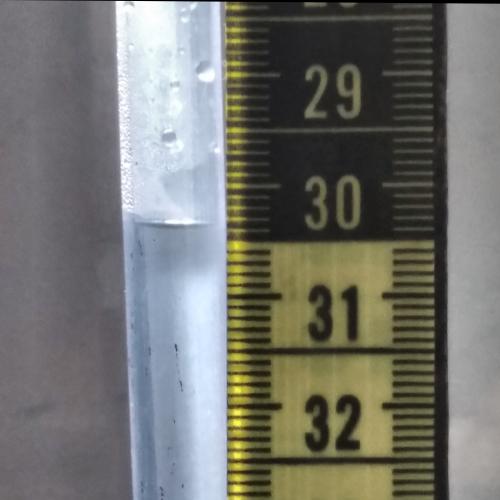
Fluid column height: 30.3 cm